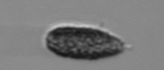
Label: Pseudochattonella_farcimen